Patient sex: M
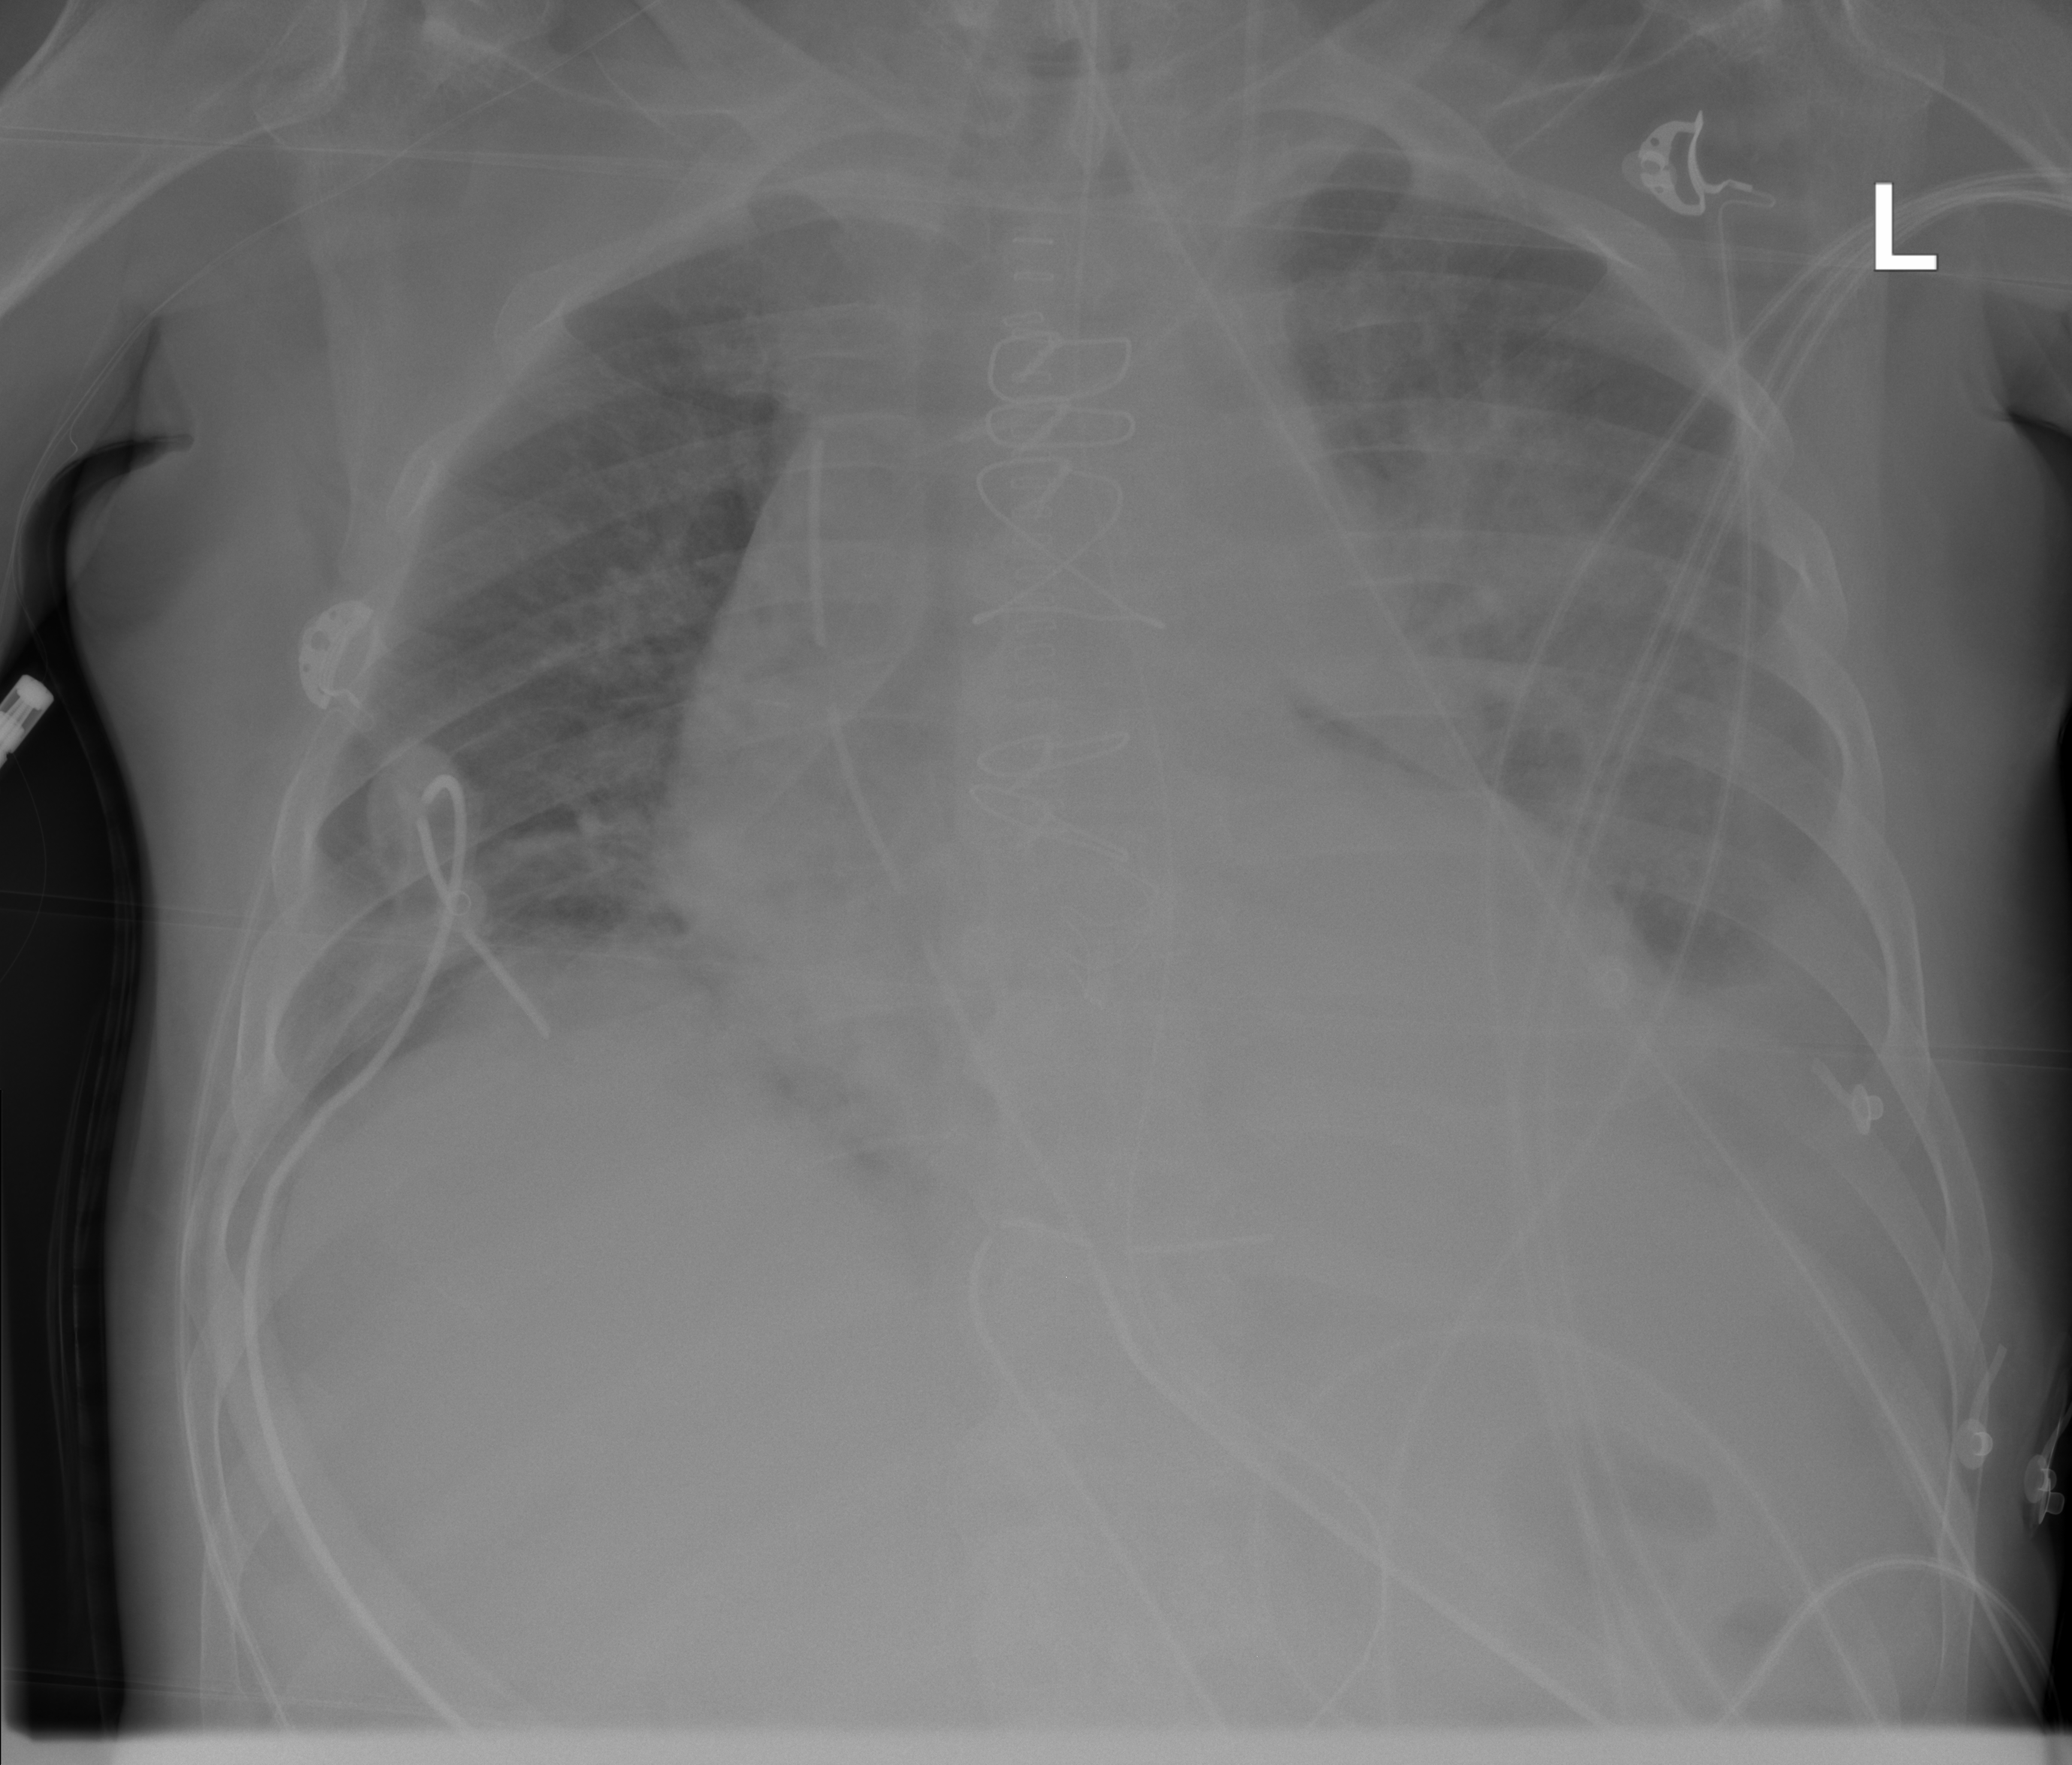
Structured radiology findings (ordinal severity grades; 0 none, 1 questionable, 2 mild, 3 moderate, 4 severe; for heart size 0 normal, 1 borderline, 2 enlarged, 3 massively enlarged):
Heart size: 2
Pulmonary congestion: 0
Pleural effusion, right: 0
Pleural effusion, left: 2
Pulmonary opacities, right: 0
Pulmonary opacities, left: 2
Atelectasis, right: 2
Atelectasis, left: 2